Question: I'm using TFS with Git, installed Visual Studio Tools for Git.
I'm trying to pull all commits (5 in total) from TFS, but I get this error below:
'''
An error occurred. Detailed message: An error was raised by libgit2.
Category = Checkout (MergeConflict).
2 conflicts prevent checkout
'''
How do I resolve this?

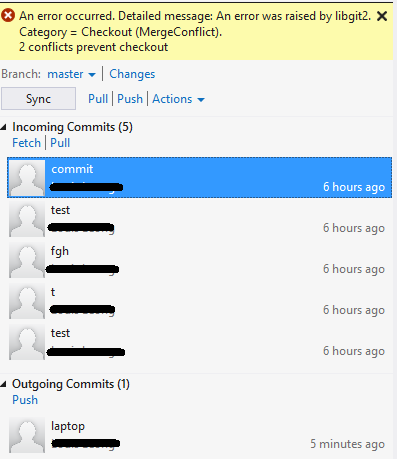
Answer: Sadly, the Visual Studio plugin for Git doesn't display the error messages you need to troubleshoot this problem. (I hope they plan that feature for a later release.)
Try pulling the latest commits using Git Bash or using <URL>. Either of those tools should let you know where your conflicts are.